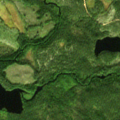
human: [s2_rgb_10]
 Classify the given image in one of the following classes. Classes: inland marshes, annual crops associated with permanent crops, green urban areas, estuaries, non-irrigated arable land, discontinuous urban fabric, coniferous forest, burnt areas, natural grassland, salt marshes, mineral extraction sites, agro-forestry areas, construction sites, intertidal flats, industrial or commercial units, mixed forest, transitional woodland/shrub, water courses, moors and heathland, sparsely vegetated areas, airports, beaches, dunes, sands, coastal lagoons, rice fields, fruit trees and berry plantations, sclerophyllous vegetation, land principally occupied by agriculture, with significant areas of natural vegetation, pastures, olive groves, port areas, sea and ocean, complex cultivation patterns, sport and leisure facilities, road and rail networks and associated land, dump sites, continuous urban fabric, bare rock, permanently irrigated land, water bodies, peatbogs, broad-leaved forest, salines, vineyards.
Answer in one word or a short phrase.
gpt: coniferous forest, transitional woodland/shrub